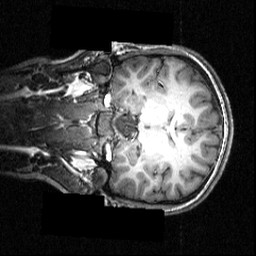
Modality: T1w
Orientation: coronal
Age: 18
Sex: female
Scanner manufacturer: siemens
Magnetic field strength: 3.951 T
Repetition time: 1.5 s
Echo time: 0.00335 s